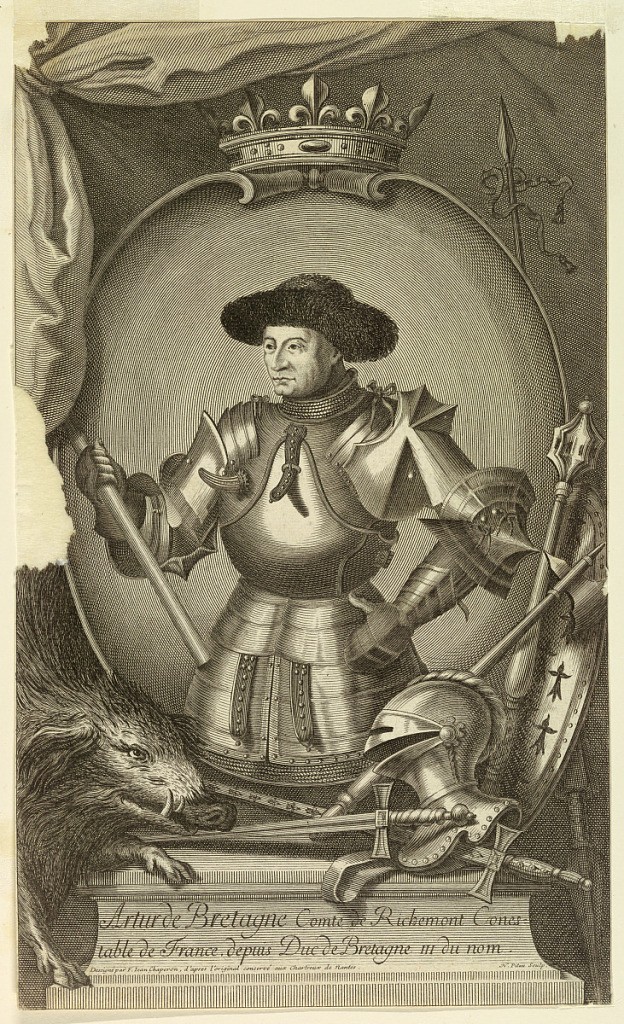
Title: Portrait of Arthur, 3rd Duke of Bretagne (1393-1458)
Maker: Nicolas Pitau II, French, 1670 - 1724
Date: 1710-1720
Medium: Engraving on paper
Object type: Print
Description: Knee-length portrait in three-quarter view to left. The Duke is dressed in heavy armor, except his head which is covered with a wide-trimmed fur hat. The portrait is in an oval frame which is surmounted by a crown and stands on a pedestal. In front of the portrait, a helmet and weapons at right; a boar, at left. After a painting in Nantes by F. Jean Chaperon.